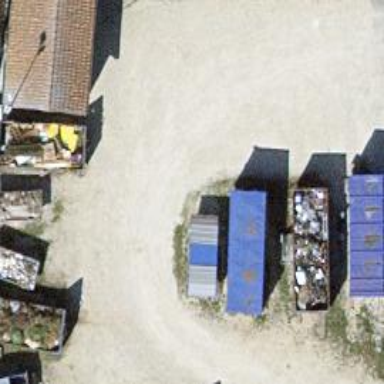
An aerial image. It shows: Recycling center with scrap metal recycling facilities.